Platform: macOS
Application: Arc Browser
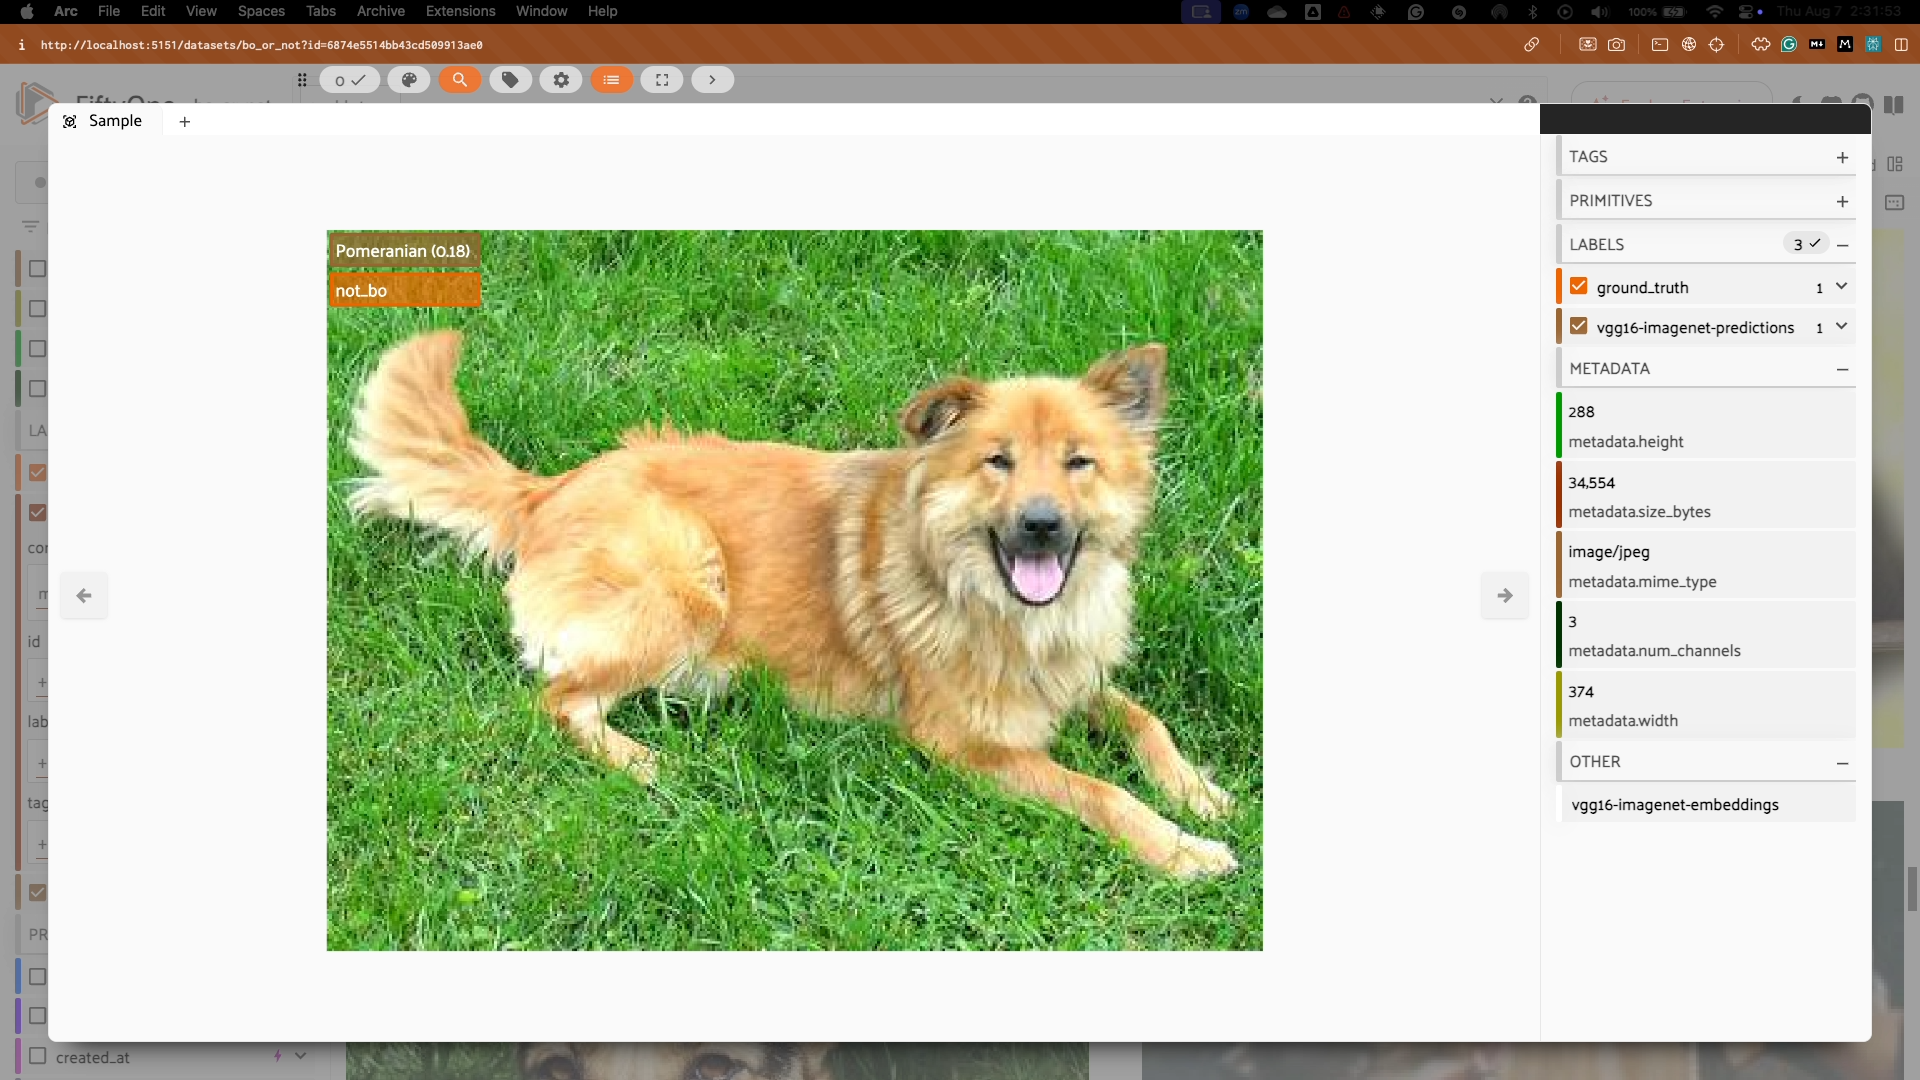
task_description: Where can I find the value of metadata.width for this sample?
action_type: hover
element_info: Text
steps_since_start: 1